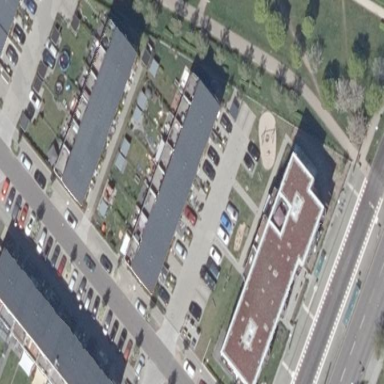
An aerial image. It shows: Terrace building with skillion roof shape.